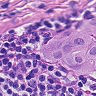
Metastatic tissue present: yes